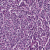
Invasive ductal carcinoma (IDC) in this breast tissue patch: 1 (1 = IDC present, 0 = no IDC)